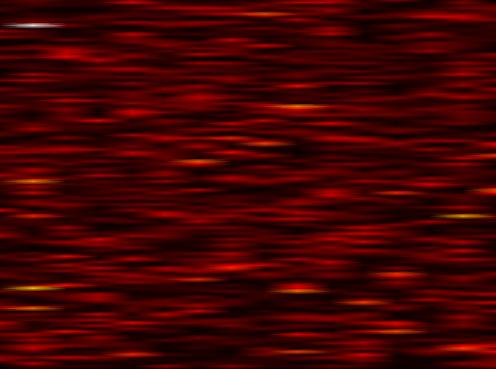
Label: OFDM